Question: I have files being exported by Excel for Mac 2011 VBA in as shown here:

I haven't been successful in <URL> so I want to convert these files with PHP before I save them to MySQL, I am using this command:
'''
$dataset[$k] = mb_convert_encoding($line, 'ASCII', 'UTF-8'); //not correctly converted
$dataset[$k] = mb_convert_encoding($line, 'ISO-8859-8', 'UTF-8'); //not correctly converted
$dataset[$k] = mb_convert_encoding($line, 'macintosh', 'UTF-8'); //unrecognized name
$dataset[$k] = mb_convert_encoding($line, 'Windows-1251', 'UTF-8'); //changes "schon" to "schljn"
$dataset[$k] = mb_convert_encoding($line, 'Windows-1252', 'UTF-8'); //changes "schon" to "schsn"
'''
I found this <URL>'.
'''
* UCS-4
* UCS-4BE
* UCS-4LE
* UCS-2
* UCS-2BE
* UCS-2LE
* UTF-32
* UTF-32BE
* UTF-32LE
* UTF-16
* UTF-16BE
* UTF-16LE
* UTF-7
* UTF7-IMAP
* UTF-8
* ASCII
* EUC-JP
* SJIS
* eucJP-win
* SJIS-win
* ISO-2022-JP
* JIS
* ISO-8859-1
* ISO-8859-2
* ISO-8859-3
* ISO-8859-4
* ISO-8859-5
* ISO-8859-6
* ISO-8859-7
* ISO-8859-8
* ISO-8859-9
* ISO-8859-10
* ISO-8859-13
* ISO-8859-14
* ISO-8859-15
* byte2be
* byte2le
* byte4be
* byte4le
* BASE64
* HTML-ENTITIES
* 7bit
* 8bit
* EUC-CN
* CP936
* HZ
* EUC-TW
* CP950
* BIG-5
* EUC-KR
* UHC (CP949)
* ISO-2022-KR
* Windows-1251 (CP1251)
* Windows-1252 (CP1252)
* CP866 (IBM866)
* KOI8-R
'''
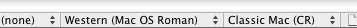
Answer: The mb-functions can't handle "macintosh" which is the IANA defined name for Mac Roman. You have to use 'iconv'.
'''
$line = iconv('macintosh', 'UTF-8', $line);
'''